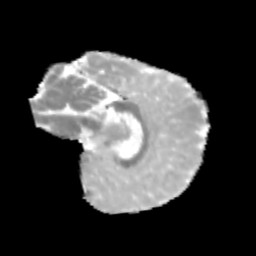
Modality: MD
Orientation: sagittal
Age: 9
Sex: male
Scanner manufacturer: siemens
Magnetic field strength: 3 T
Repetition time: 3.8 s
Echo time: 0.07 s